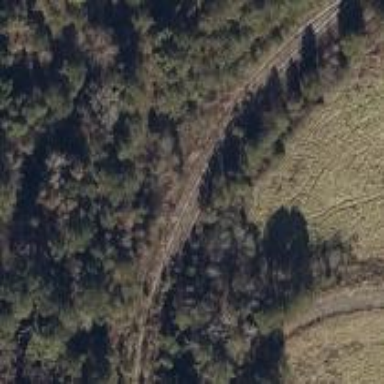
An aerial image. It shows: Disused railway spur.